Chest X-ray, PA view. Patient: 64 years old, sex M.
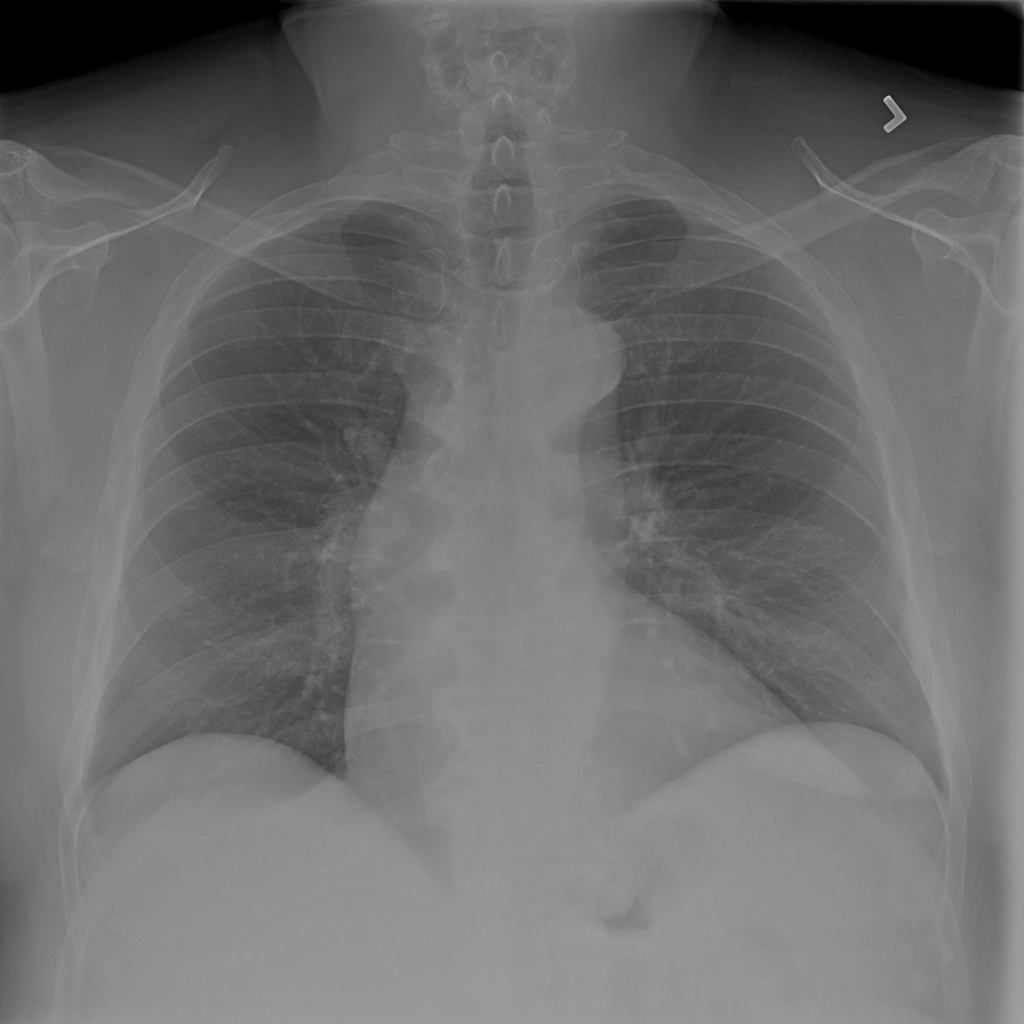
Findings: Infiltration